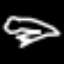
Label: frog